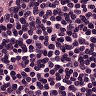
Metastatic tissue present: no